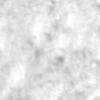
Label: no_change